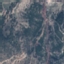
Label: HerbaceousVegetation